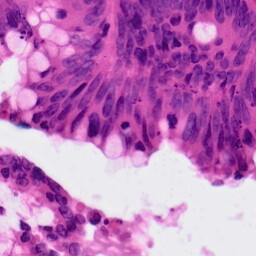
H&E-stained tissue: Colon